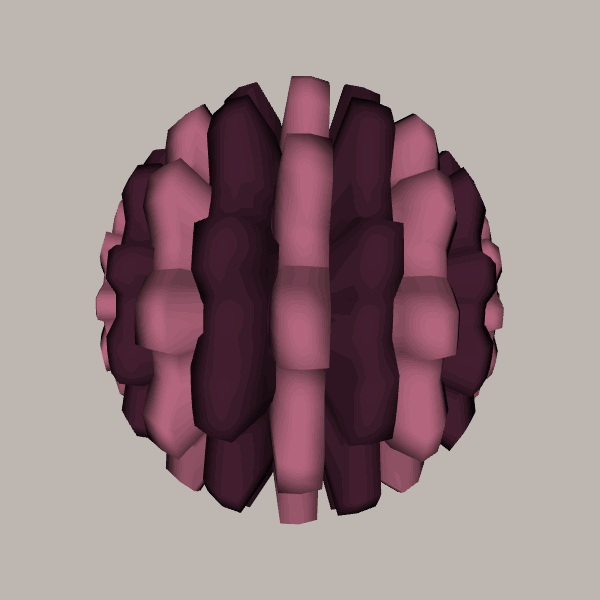
Background: light